Question: We have a Windows Azure Web Role on two extra-small instances that has been running for weeks without problems. This morning, we unintentionally passed some spending limit, which resulted in Windows Azure shutting down our complete service, without any prior warning!
We removed the spending cap and began to re-deploy the Web Role, with the same codebase that has been running for weeks. To our astonishment, we got the deployment error
'Validation Errors: Total requested resources are too large for the specified VM size.'
We upgraded the deployment to two small instances instead of the extra-small instances, whereupon deployment was working again. Now, the web role is back in the web.
However, we still don't understand . We didn't change one bit since the last successful deployment to extra-small instances. We then tried to remove the deployment size by moving some files to Azure Storage, but even after reducing the package file by more than 1 MB, deployment still failed.
The 'cspkg' file, the deployment package, is currently at '9'359 KB'. If unzipped, the complete 'sitesroot' folder's size is '14 MB'. Which is way below the '19'480 KB' limit for the x-small instance.
Before we lose more time with trial-and-error, here's my question: '19'480 KB''sitesroot''sitesroot''approot'
Thank you!

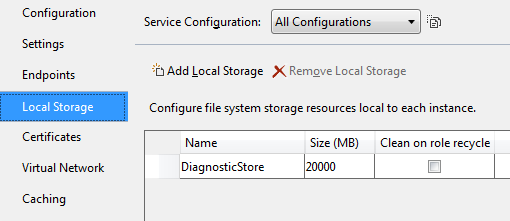
Answer: Could you verify if your local resources exceed 20 GB: